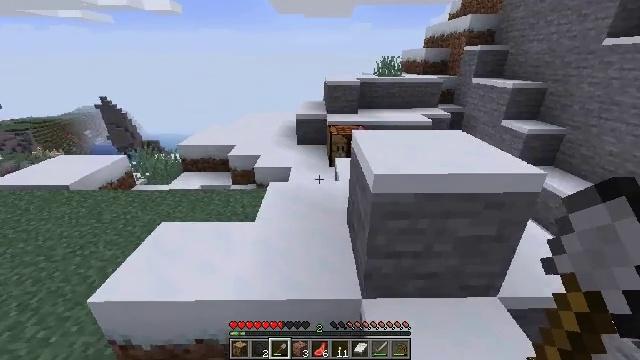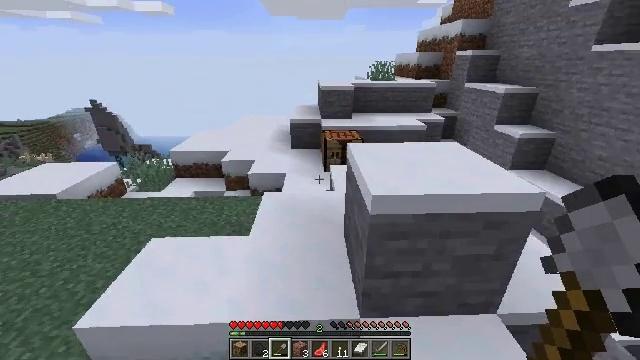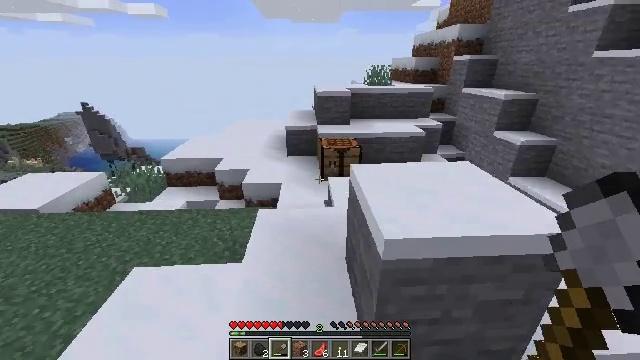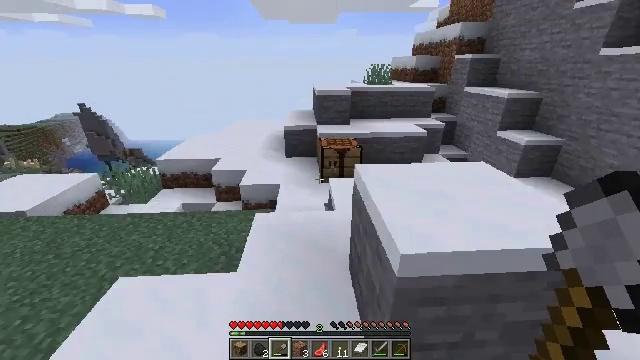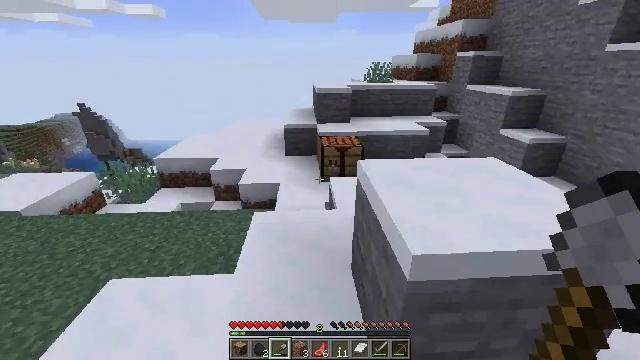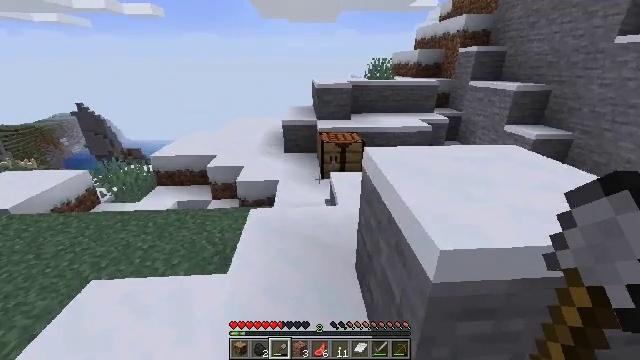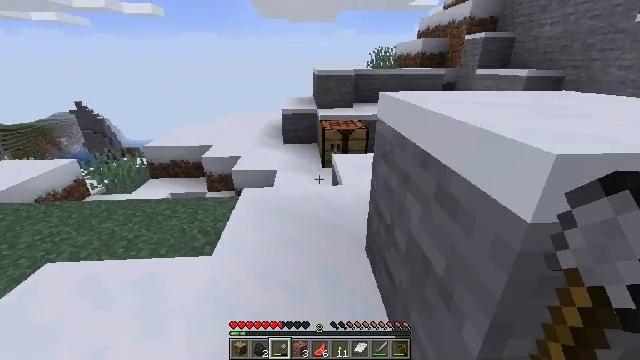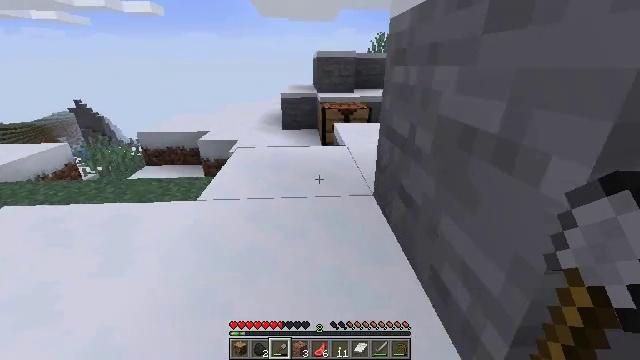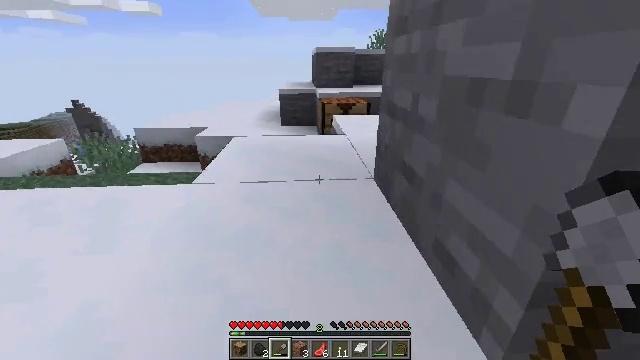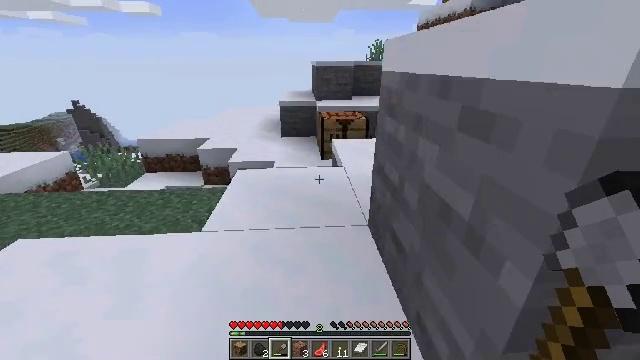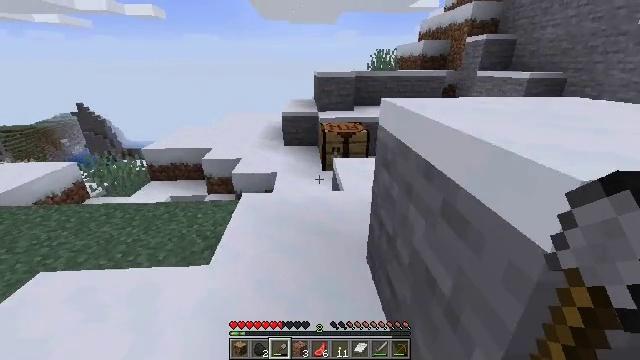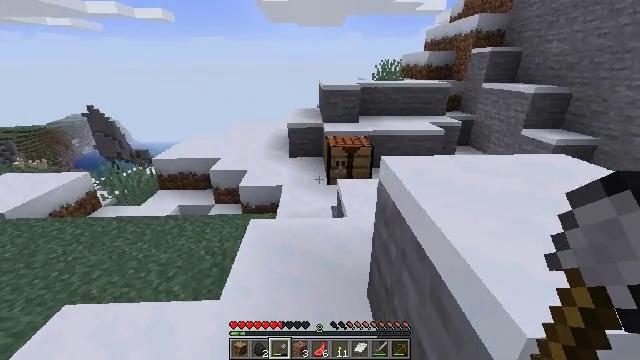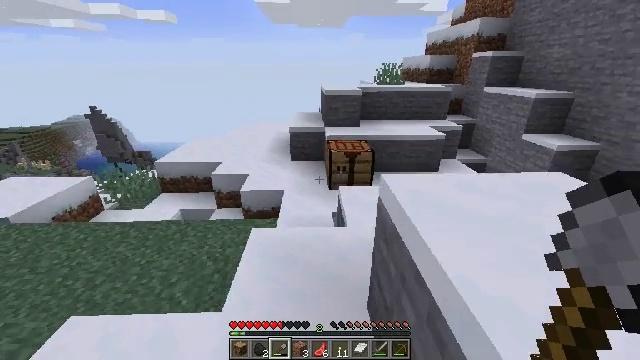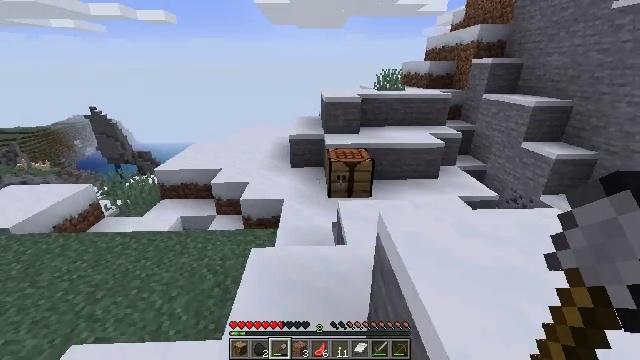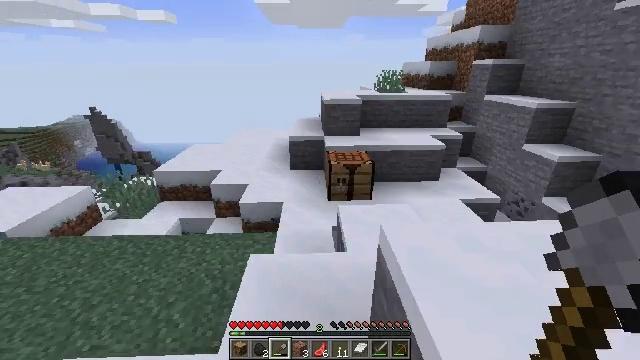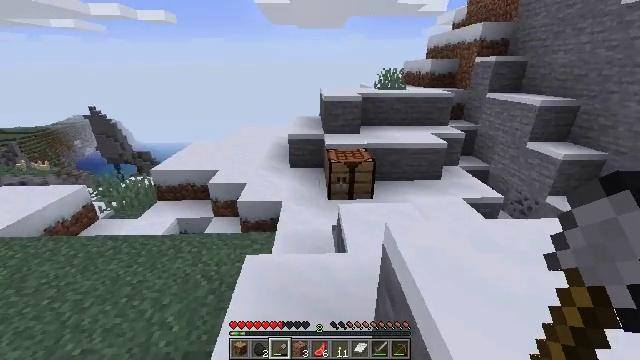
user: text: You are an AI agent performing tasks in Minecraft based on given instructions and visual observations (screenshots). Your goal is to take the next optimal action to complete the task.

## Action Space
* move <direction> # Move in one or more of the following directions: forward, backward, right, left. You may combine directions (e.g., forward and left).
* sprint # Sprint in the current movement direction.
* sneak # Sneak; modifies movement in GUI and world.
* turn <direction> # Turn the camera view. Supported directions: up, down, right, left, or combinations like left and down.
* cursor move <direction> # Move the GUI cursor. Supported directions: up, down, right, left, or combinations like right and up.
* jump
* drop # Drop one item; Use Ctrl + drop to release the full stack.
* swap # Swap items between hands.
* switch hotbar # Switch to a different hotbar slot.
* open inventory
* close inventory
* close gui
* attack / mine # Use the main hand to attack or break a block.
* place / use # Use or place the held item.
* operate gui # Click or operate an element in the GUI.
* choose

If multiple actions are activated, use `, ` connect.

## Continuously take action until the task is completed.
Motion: motion action
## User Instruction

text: Craft the snow block.
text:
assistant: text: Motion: move forward, turn right, jump
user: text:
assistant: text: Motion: move forward, turn right, jump
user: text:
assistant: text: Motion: move forward
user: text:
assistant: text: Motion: move forward
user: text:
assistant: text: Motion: move forward
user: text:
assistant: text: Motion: move forward
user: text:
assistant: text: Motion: move forward
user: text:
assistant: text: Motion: move forward
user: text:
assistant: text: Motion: move forward, jump
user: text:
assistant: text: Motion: move forward, jump
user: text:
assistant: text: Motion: move forward, turn left, jump
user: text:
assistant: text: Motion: move forward, jump
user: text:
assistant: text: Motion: move forward, jump
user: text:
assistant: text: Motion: move forward
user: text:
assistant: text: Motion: move forward
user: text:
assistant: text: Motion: move forward
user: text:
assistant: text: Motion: move forward
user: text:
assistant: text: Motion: move forward
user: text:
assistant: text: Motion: move forward
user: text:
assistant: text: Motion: move forward, turn right
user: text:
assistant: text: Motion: move forward, turn right and down
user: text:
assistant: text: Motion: move forward, turn right and down
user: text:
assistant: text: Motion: move forward, turn down
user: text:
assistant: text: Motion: move forward
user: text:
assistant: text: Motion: move forward
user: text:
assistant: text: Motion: move forward
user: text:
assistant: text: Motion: move forward
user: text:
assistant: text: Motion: no_op
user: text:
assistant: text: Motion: use / place
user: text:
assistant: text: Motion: use / place